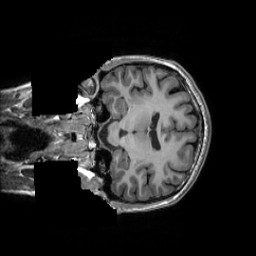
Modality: T1w
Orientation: coronal
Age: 22
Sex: female
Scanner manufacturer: ge
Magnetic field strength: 3 T
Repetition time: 0.007348 s
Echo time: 0.003036 s